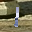
Label: 1